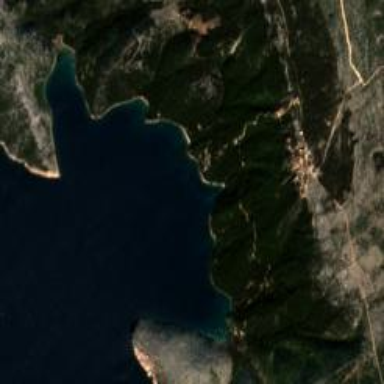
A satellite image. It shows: Beautiful bay with natural surroundings.